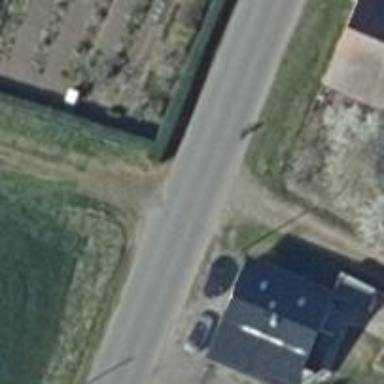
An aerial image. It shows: Unclassified road with asphalt surface.